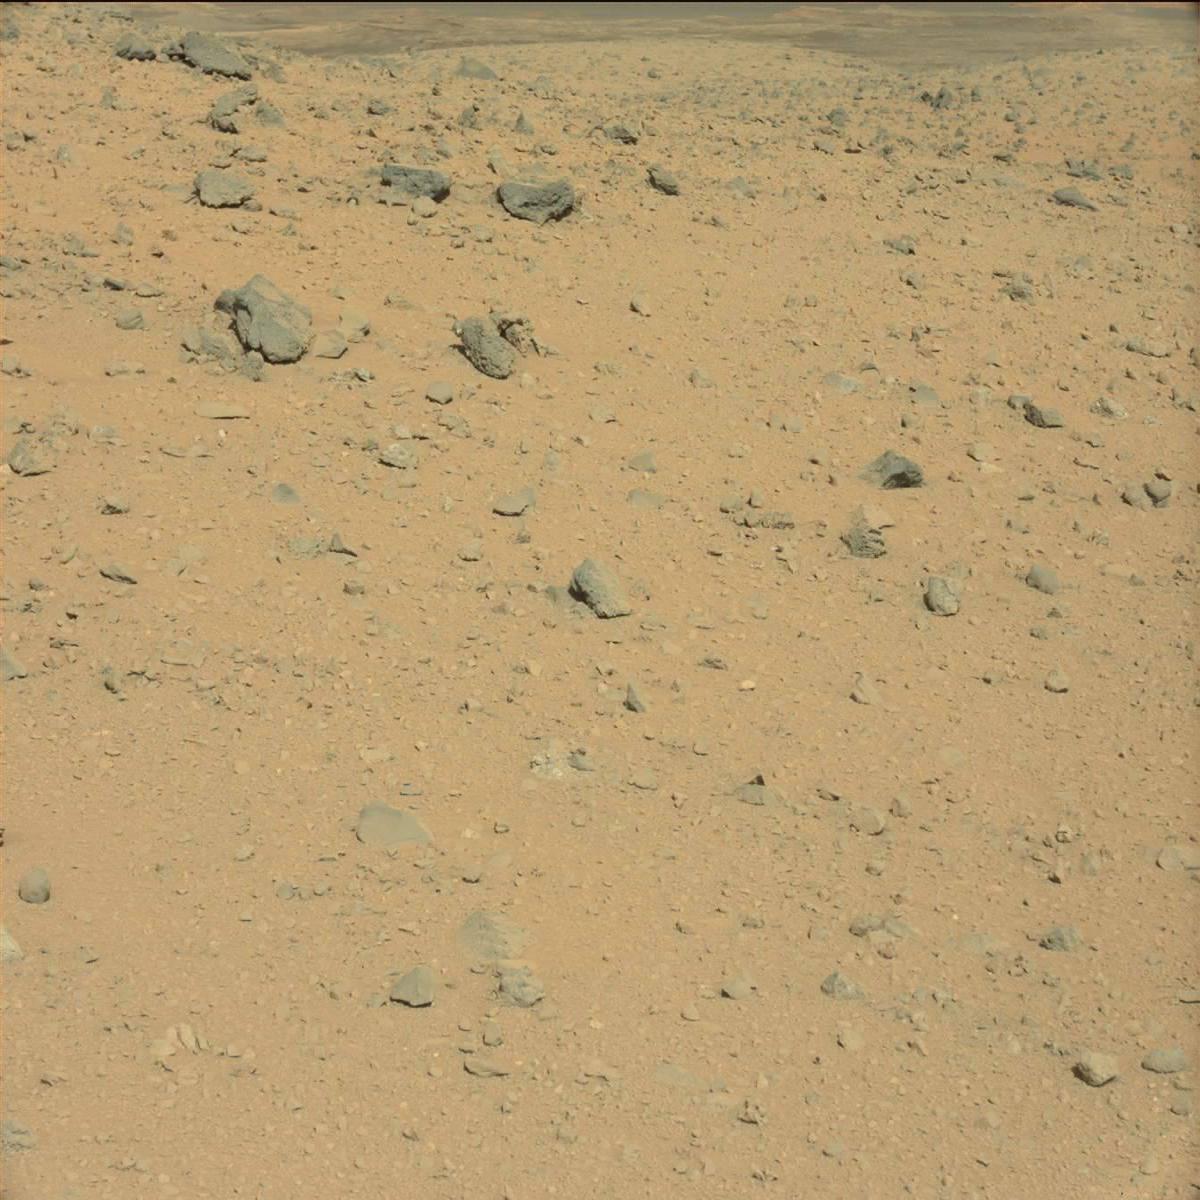
Terrain classes present: Bedrock, Ridge, Rock, Sand / Soil